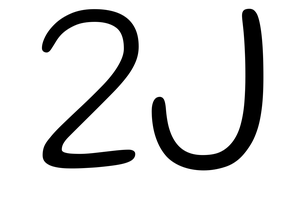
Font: Gluten_ExtraLight